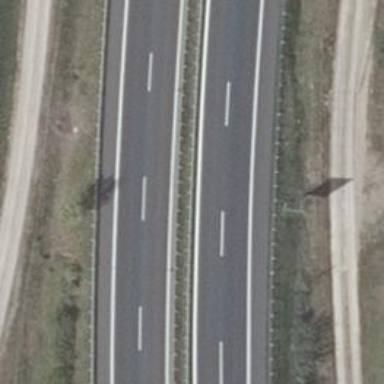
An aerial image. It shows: Asphalt motorway categorized as trunk road.